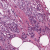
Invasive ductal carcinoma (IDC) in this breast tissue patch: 1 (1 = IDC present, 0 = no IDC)